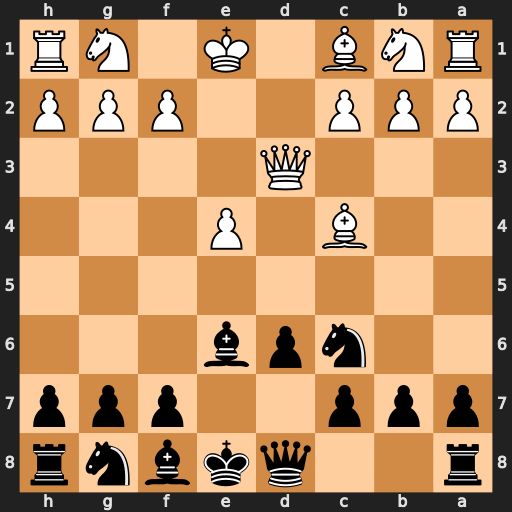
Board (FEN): r2qkbnr/ppp2ppp/2npb3/8/2B1P3/3Q4/PPP2PPP/RNB1K1NR
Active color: b
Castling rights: KQkq
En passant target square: -
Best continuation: Ne5 Bb5+ c6